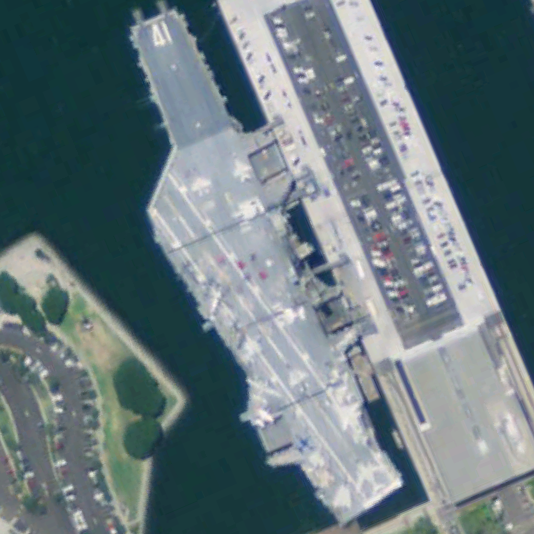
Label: aircraft_carrier